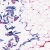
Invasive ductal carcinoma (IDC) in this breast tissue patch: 0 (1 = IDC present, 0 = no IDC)